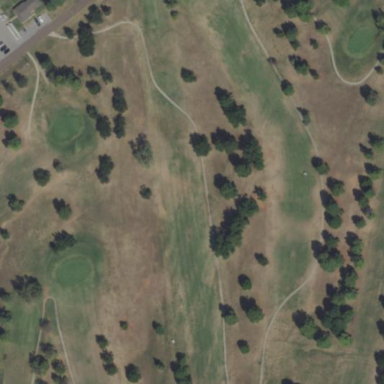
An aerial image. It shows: Grassy area designated as golf fairway.